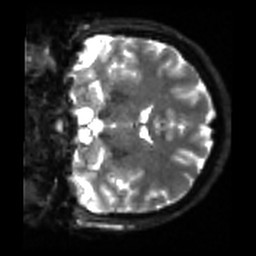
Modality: sbref
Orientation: coronal
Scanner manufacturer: siemens
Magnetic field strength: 3 T
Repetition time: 4 s
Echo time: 0.0594 s